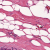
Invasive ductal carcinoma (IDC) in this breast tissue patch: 0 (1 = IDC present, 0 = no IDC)